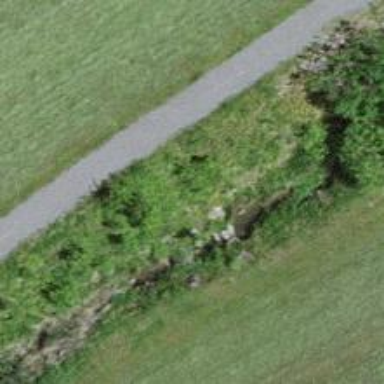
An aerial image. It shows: Drain that serves as waterway.